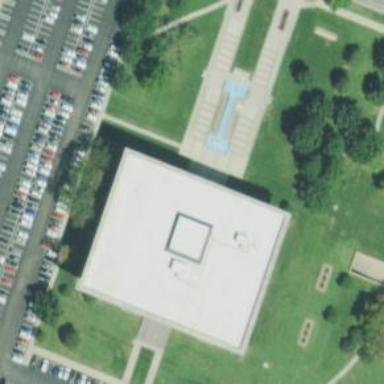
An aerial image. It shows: Government courthouse building.